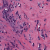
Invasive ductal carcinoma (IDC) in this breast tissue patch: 1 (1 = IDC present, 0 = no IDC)